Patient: sex F, age 39
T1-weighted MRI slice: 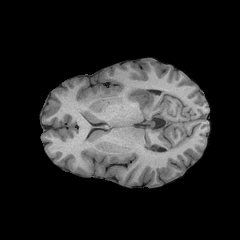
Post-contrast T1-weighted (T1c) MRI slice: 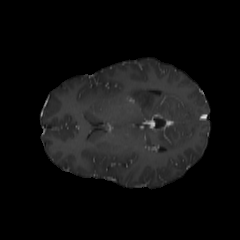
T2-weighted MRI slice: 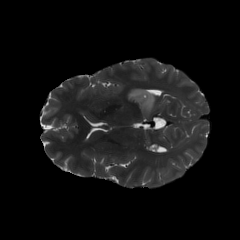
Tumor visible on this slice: yes
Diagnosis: Astrocytoma, IDH-mutant
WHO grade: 4